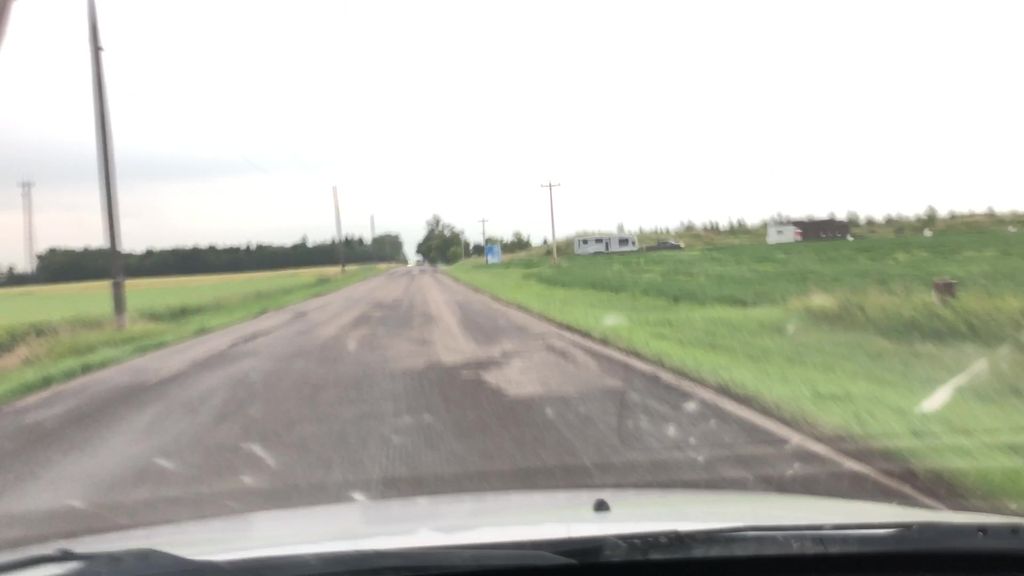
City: edmonton